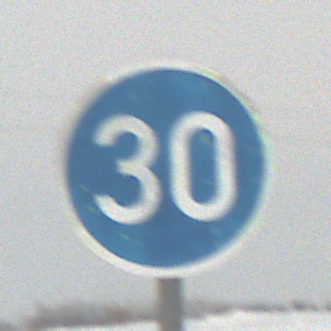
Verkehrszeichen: VorgeschriebeneMindestgeschwindigkeit
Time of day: MorningAfternoon
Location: Outdoor (Nature)
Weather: Overcast
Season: Winter
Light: Natural